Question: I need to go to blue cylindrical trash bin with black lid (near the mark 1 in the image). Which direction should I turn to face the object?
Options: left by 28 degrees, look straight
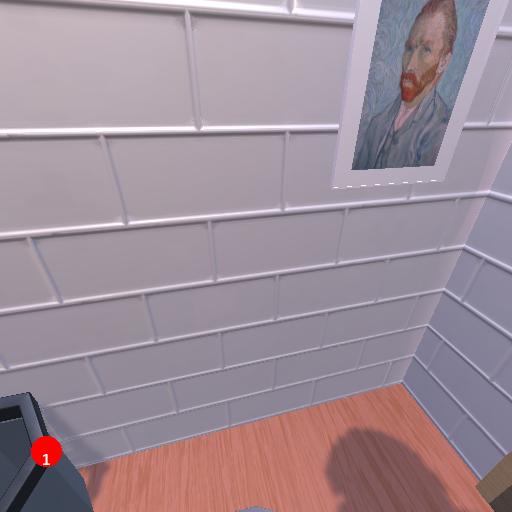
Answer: left by 28 degrees